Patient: sex M, age 25
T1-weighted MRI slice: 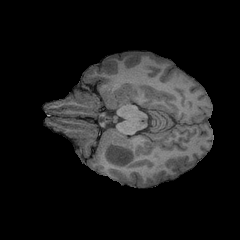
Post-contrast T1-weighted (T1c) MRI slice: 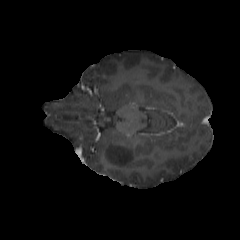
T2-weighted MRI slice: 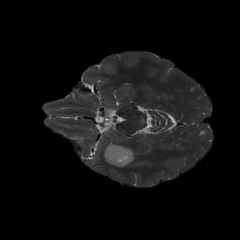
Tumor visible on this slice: yes
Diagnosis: Astrocytoma, IDH-mutant
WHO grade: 2